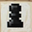
Piece: bP